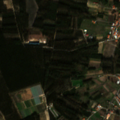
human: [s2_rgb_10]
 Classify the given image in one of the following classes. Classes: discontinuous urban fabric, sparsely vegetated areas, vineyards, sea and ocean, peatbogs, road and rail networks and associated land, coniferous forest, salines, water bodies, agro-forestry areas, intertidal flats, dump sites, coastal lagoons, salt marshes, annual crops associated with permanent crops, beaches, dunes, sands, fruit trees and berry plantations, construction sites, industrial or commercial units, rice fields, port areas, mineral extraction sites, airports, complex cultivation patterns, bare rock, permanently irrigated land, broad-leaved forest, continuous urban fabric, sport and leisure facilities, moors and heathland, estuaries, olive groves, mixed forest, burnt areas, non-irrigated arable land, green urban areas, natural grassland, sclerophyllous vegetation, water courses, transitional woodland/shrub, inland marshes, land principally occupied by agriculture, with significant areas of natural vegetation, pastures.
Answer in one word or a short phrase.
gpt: discontinuous urban fabric, complex cultivation patterns, broad-leaved forest, mixed forest, transitional woodland/shrub